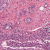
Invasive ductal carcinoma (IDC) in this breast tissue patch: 0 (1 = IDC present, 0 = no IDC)